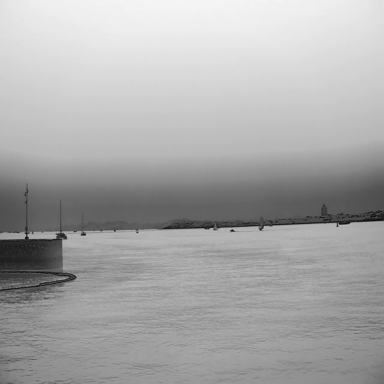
There are 17 objects shown in the infrared image, including two container_ships, eight sailboats, and seven canoes.